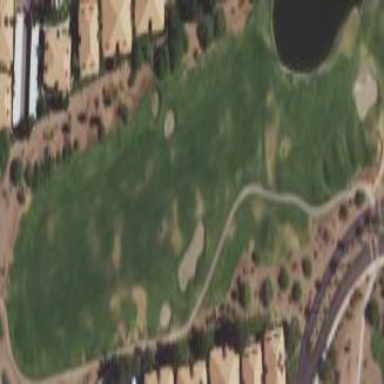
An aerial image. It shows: Area with grass used as rough in golf course.